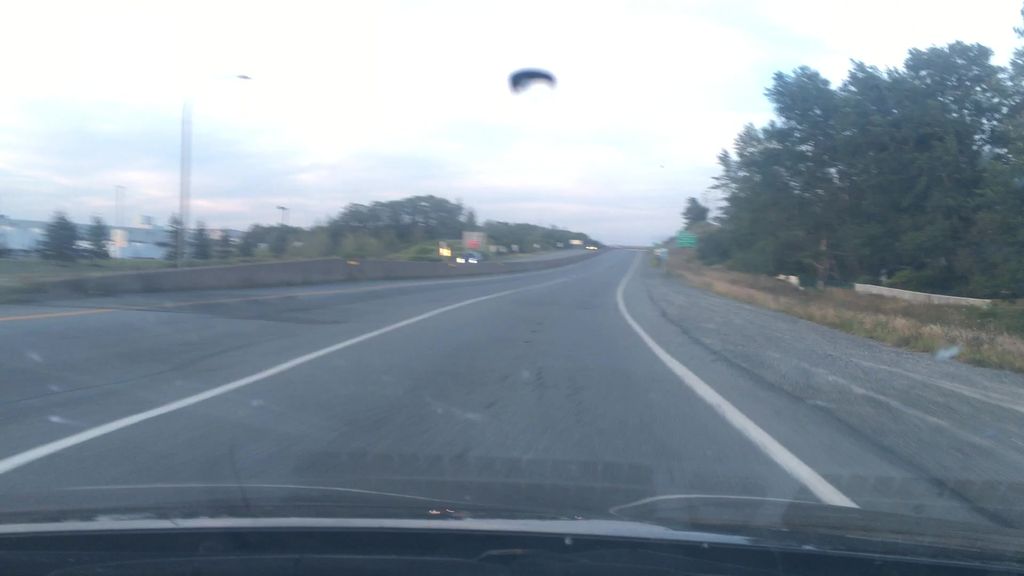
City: halifax